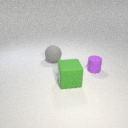
large green rubber cube in front of large gray rubber sphere